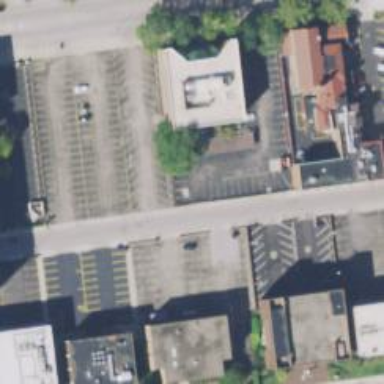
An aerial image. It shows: Parking area with surface.